Current action and preconditions to check: path_clear

Your task: For each precondition in the list above, predict whether it will hold at this action.

Consider the current scene as observed from the mobile robot's camera, and analyze the predicted future states of all dynamic agents (e.g., people, animals, vehicles, or any moving entities) within the NEXT SECOND.

IMPORTANT: Only answer "very likely" if you are absolutely certain—based on strong, clear evidence—that a dynamic agent will violate the precondition in the predicted future state. Do NOT answer "very likely" for unlikely, ambiguous, or low-probability risks.

Ask yourself for each precondition: Is there a high probability, with clear and convincing evidence, that the predicted future states of any dynamic agent will interfere with the predicted future state of the currently executing action within the NEXT SECOND, causing that precondition to fail?

Assess the risk level based on these predictions. Use "likely" or "very likely" if motions create a clear risk of interference.

Use "neutral" or "improbable" if agents are nearby but their predicted paths are clearly diverging or non-conflicting.

Failure Risk Categories: "very improbable", "improbable", "neutral", "likely", "very likely"

Answer Format: Output ONLY the probability_of_failure value from these categories: "very improbable", "improbable", "neutral", "likely", "very likely"

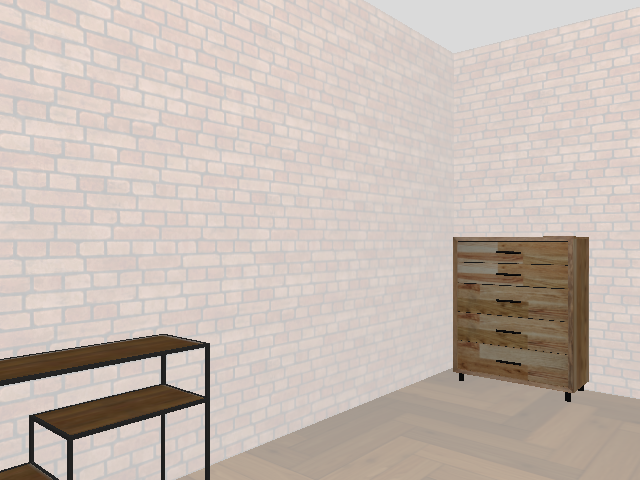

Answer: very improbable